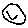
Label: smiley face